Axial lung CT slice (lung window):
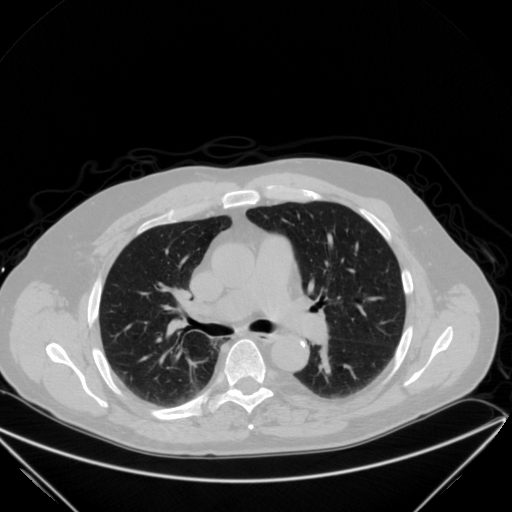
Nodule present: no